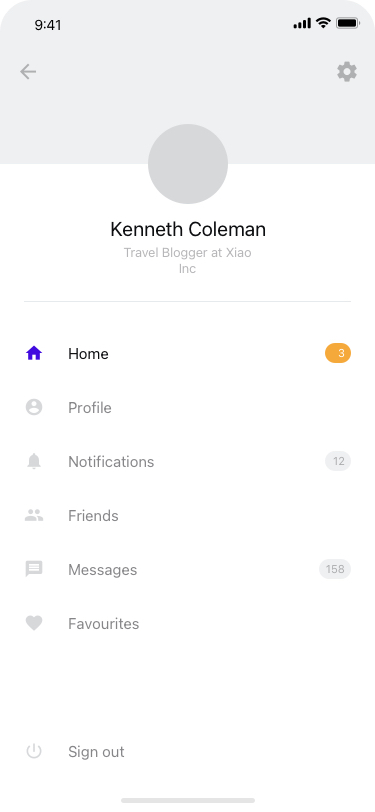
Text in this UI design:
34
Home
Profile
12
Notifications
Friends
158
Messages
Favourites
Sign out
Kenneth Coleman
Travel Blogger at Xiao Inc